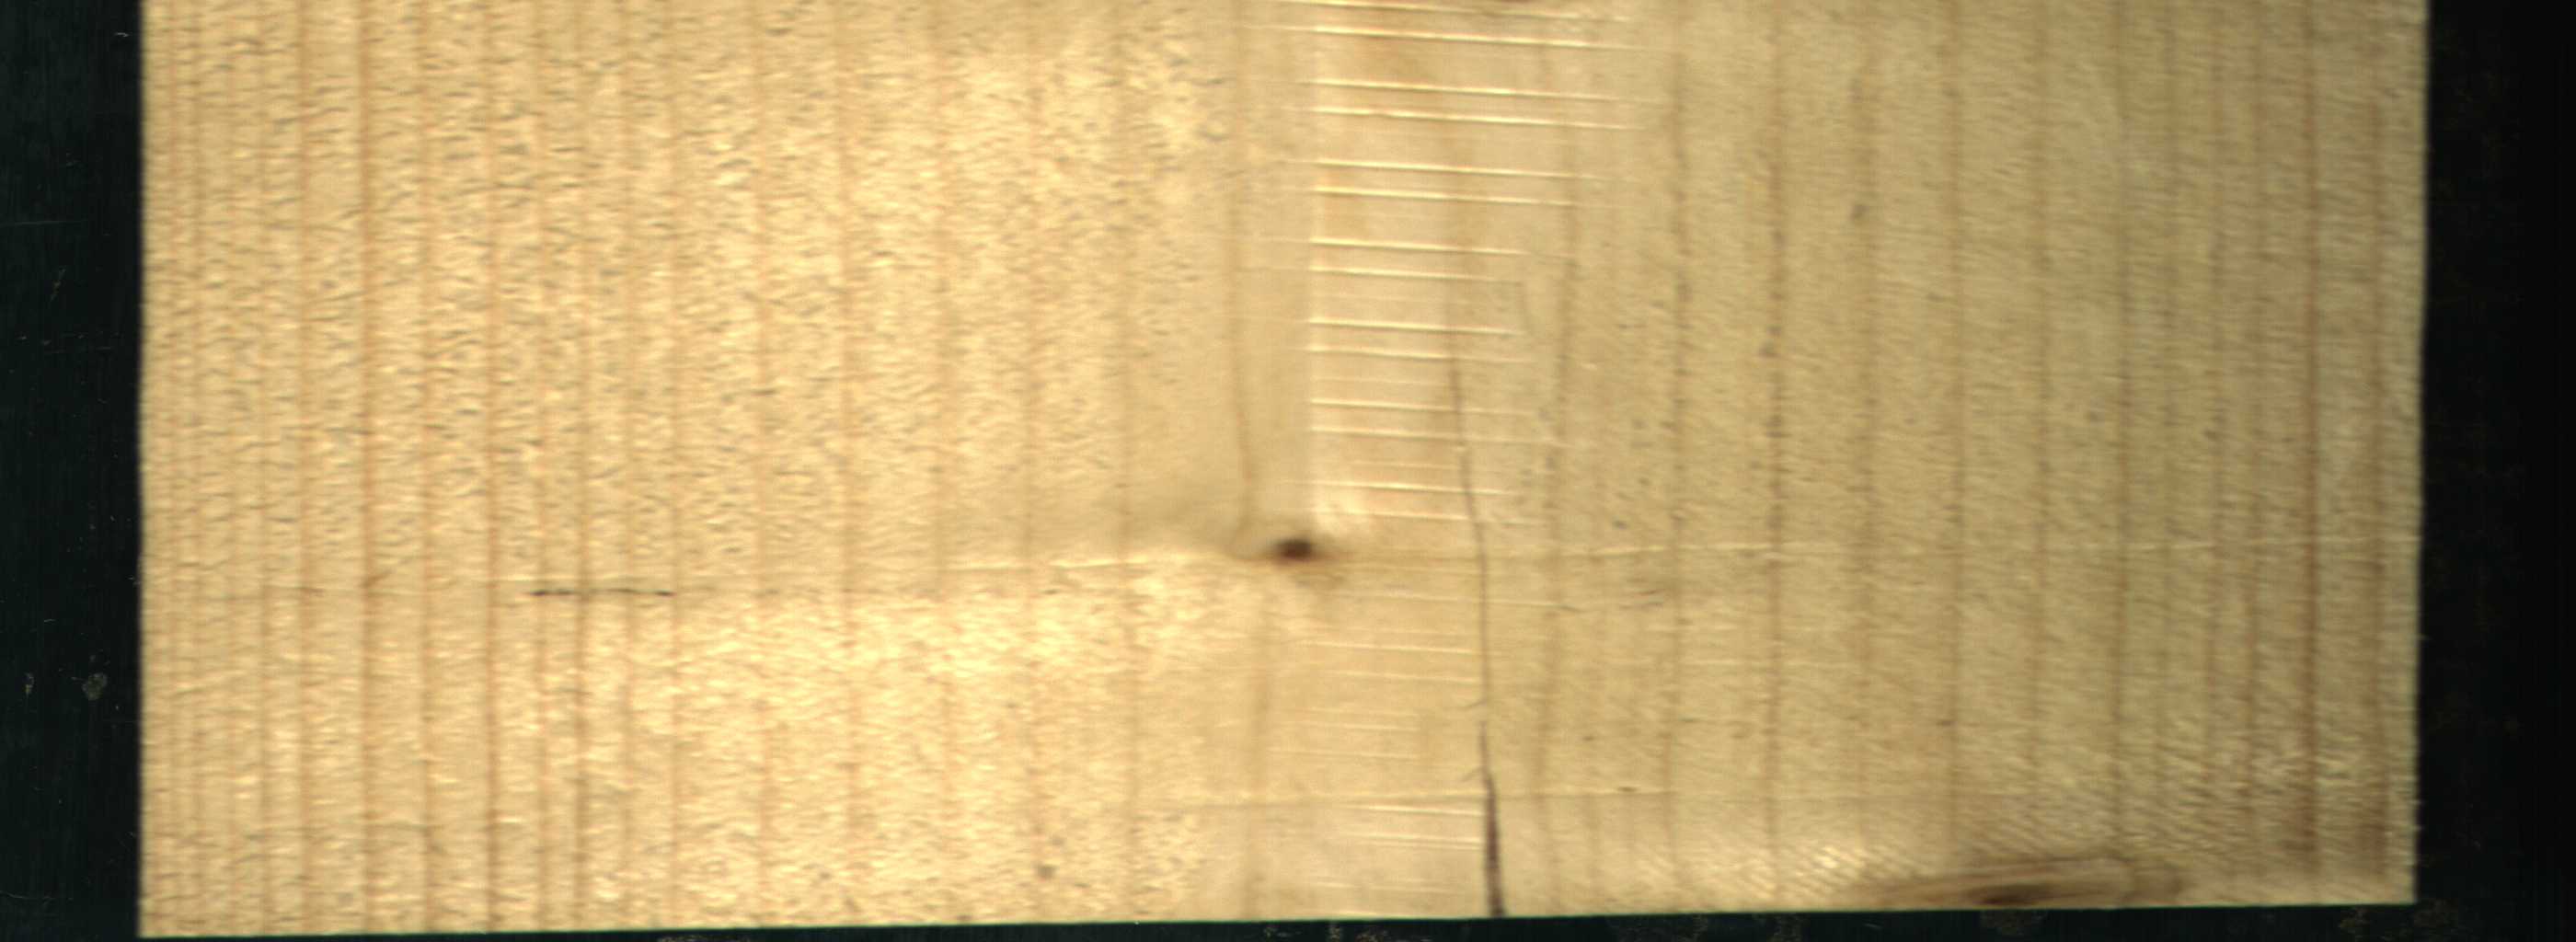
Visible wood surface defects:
Crack
Live_Knot
Live_Knot